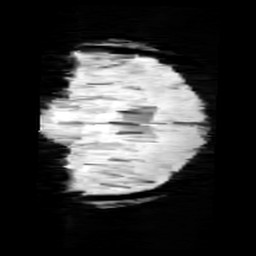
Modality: minIP
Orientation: coronal
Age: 9
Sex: female
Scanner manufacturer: siemens
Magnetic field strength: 3 T
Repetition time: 0.027 s
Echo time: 0.02 s